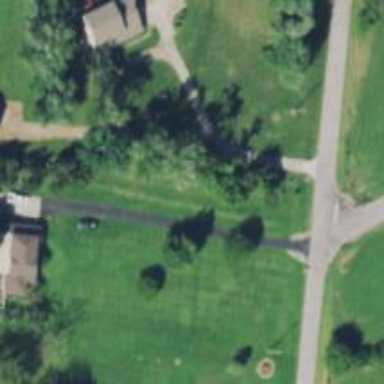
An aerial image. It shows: Driveway.